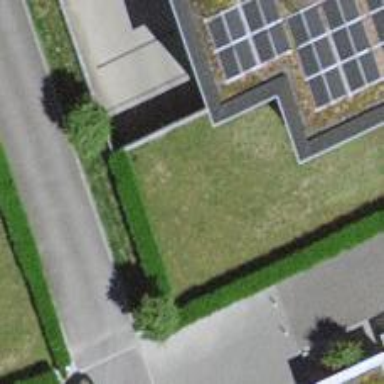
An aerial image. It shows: Group of garages.